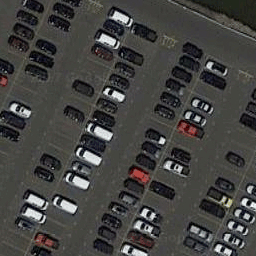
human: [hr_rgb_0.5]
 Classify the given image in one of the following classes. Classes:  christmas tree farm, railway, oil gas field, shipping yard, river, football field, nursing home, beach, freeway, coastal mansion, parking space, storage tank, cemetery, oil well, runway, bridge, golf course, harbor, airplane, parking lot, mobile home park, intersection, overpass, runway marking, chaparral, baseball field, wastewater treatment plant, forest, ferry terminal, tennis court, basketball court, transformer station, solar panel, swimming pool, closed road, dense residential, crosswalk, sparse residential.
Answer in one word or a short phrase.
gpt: parking lot